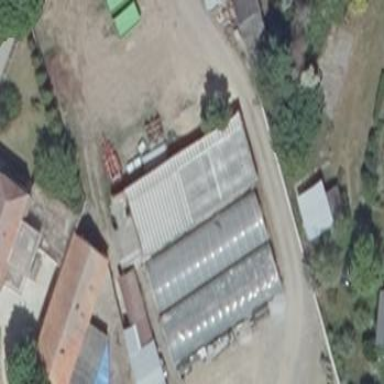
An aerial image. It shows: Building used for greenhouse horticulture.